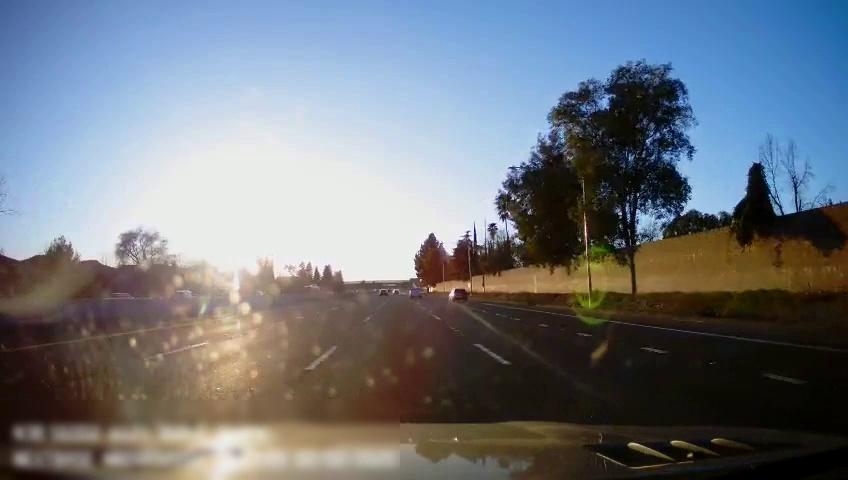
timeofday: Day
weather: Sunny
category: Drivable Space
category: Vehicles | SUV
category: Vehicles | Truck
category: Vehicles | SUV
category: Vehicles | Car
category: Vehicles | SUV
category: Vehicles | Truck
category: Lanes | Alternate Lane
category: Lanes | Alternate Lane
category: Lanes | Current Lane
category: Lanes | Current Lane
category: Lanes | Alternate Lane
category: Lanes | Alternate Lane
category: Traffic | Signs